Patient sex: F
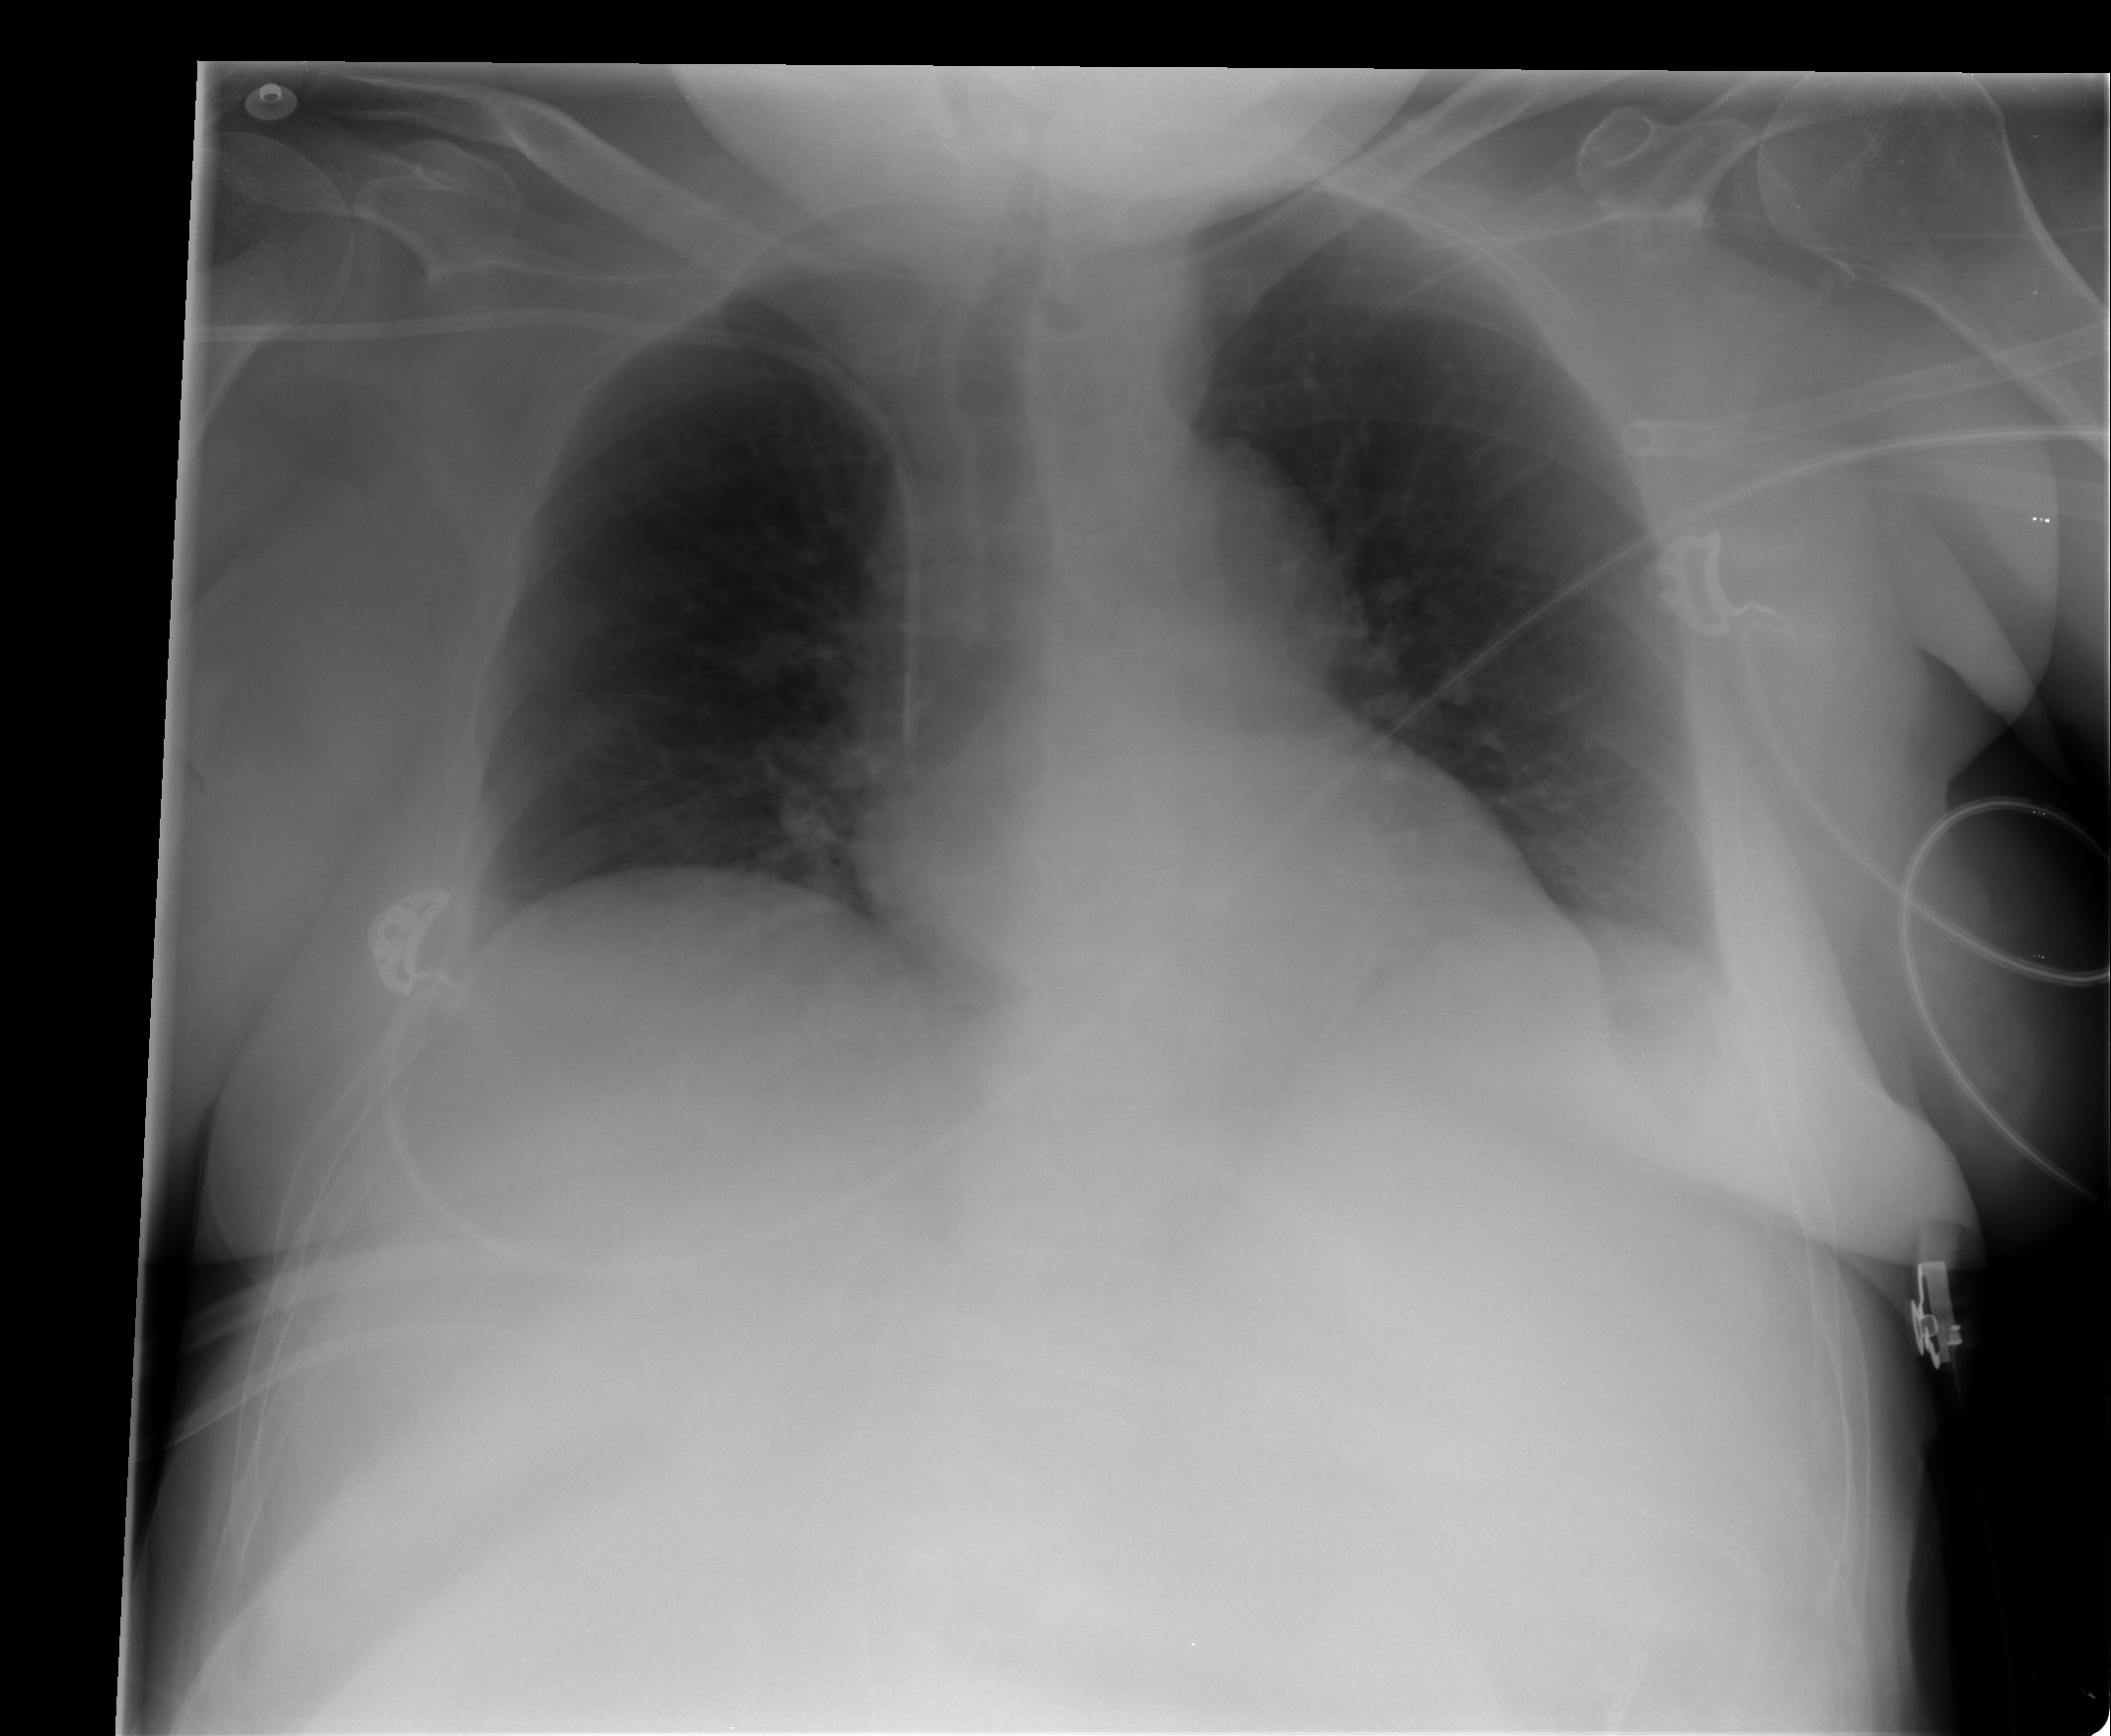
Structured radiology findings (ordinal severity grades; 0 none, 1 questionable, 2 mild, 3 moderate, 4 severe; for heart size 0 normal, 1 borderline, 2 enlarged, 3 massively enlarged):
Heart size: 1
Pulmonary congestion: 0
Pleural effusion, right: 0
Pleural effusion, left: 0
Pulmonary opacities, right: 0
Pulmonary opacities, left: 0
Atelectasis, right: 2
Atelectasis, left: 2